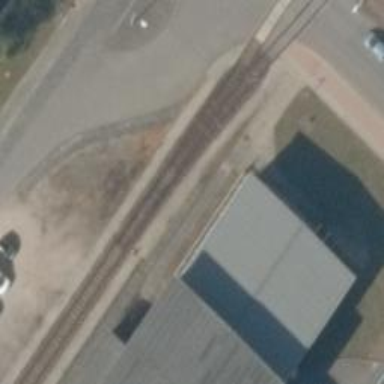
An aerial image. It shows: Railway switch.